Question: This is probably me being a little dim, I am setting up a UITableViewController via a UINavigationController, I have subclassed UITableViewController: (see below) and have implemented the datasource methods to get my table up and running
'''
@interface RootViewController : UITableViewController {
NSArray *dataList;
}
@property(nonatomic, retain) NSArray *dataList;
@end
'''
My question is: when I came to implement the viewDidLoad for RootViewController I wanted to set the title for the table (See image below). I looked at the docs for UITableViewController and found that it had a property called "tableView" so I tried ...
'''
[[self tableView] setTitle:@"Eeek!"];
'''
This did not work, what I should have tried was ...
'''
[self setTitle:@"Eeek!"];
'''
What I am wondering, when you subclass UITableViewController and add code your actually dealing with the tableView and not the UITableViewController, does this make sense?

Gary
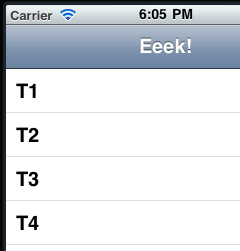
Answer: what you are setting is actually the UIViewController (the parent class of UITableViewController) title, which is what UINavigationController uses to display a title in its navigationBar (the blue bar in your image)
Edit to better answer question: so no, when you subclass UITableViewController, you are actually dealing with the controller, not the table view itself.